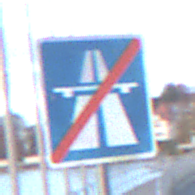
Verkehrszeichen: EndeAutbahn
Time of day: SunriseSunset
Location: Outdoor (Suburban)
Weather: PartlyCloudy
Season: NotSpecified
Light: Natural